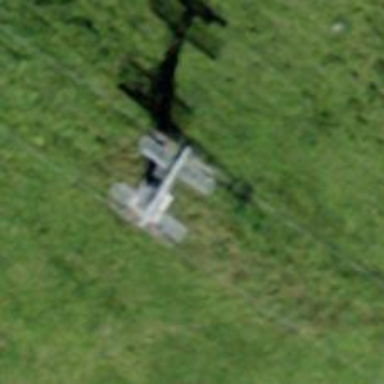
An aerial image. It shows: Pylon for aerialway.